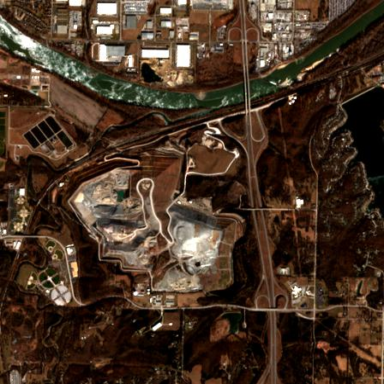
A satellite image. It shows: Landfill area.